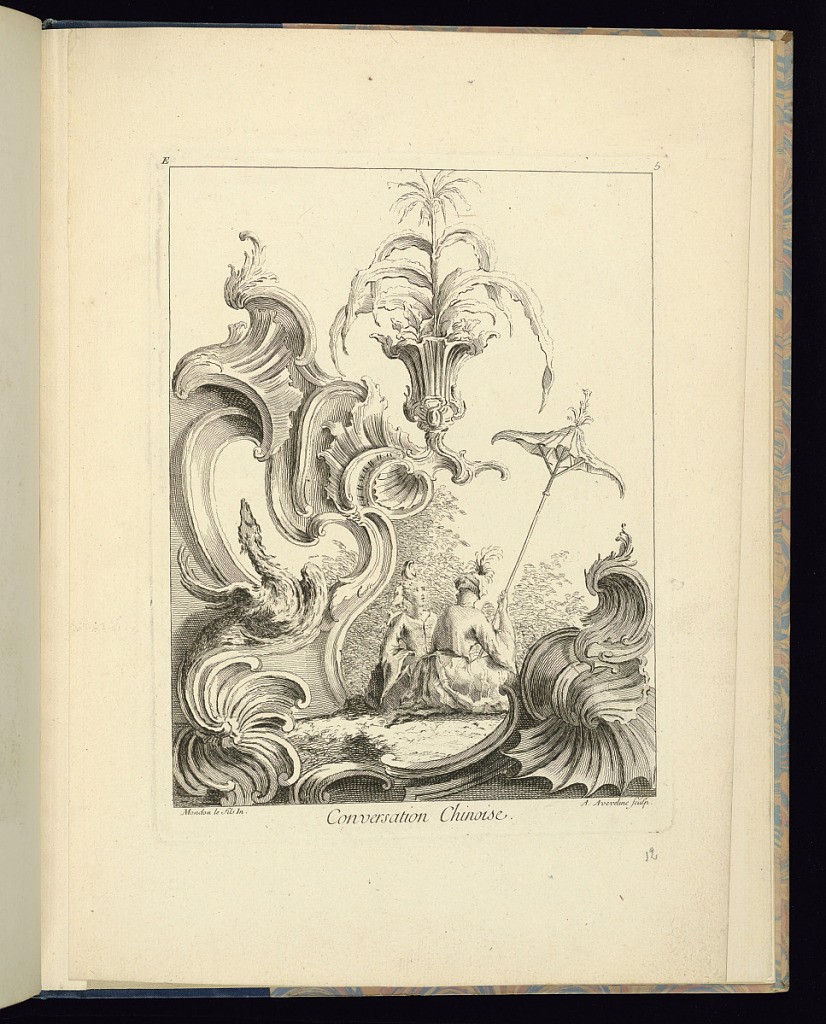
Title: Conversation Chinoise
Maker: François-Thomas Mondon, French, 1709 – 1755
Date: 1736
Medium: Etching and engraving on laid paper
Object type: Print
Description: A chinoiserie (European decorative arts and architectural style inspired by fanciful ideas of China and East Asia) ornament print featuring a male and female figure seated in a fantastical landscape surrounded by rocaille motifs and a fantastical bird or dragon. The male figure holds a parasol. The ornament features a vase with leaves, shells, feathers, scrolling leaves (rinceaux), c-scrolls, and batwings. The plate is titled, numbered, and signed.